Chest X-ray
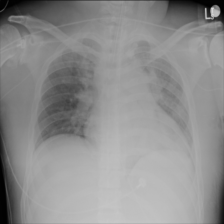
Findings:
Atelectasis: negative
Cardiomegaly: negative
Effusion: negative
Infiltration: negative
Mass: negative
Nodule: negative
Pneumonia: negative
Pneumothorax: negative
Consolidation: negative
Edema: negative
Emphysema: negative
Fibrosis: negative
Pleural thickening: negative
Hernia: negative